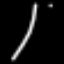
Label: The Eiffel Tower